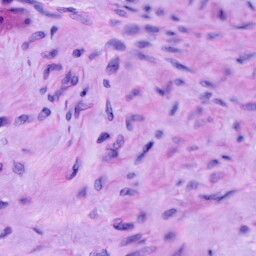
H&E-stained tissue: Cervix